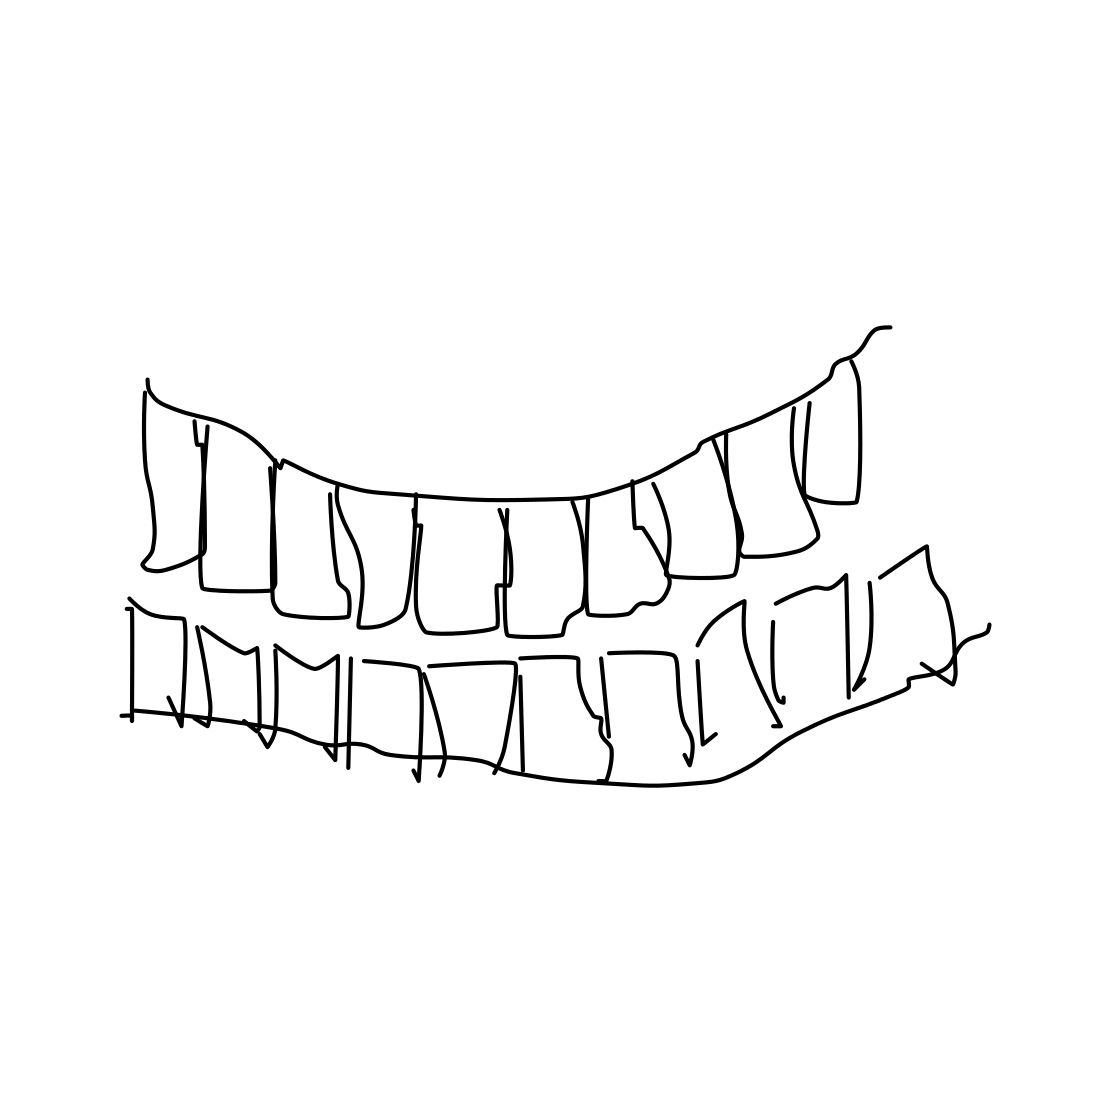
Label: tooth